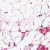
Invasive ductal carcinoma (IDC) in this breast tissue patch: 0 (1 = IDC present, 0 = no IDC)